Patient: sex M, age 81
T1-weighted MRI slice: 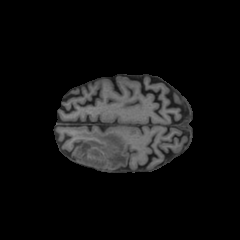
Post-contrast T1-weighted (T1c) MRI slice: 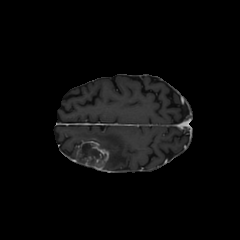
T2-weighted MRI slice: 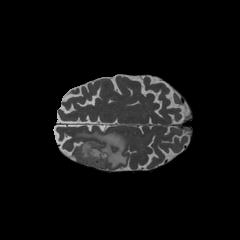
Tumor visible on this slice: yes
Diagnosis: Glioblastoma, IDH-wildtype
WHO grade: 4